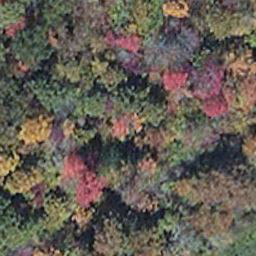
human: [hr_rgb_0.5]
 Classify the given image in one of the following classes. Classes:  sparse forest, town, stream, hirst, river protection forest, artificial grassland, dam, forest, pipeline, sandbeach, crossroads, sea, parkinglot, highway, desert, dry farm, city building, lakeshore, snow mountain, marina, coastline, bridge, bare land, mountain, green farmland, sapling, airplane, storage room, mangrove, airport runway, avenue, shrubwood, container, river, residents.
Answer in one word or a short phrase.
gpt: mangrove